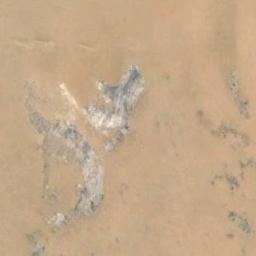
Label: desert